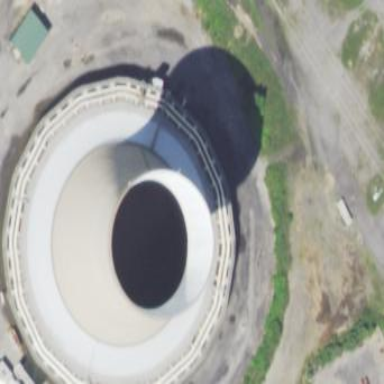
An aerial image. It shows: Building with cooling tower that serves as man-made structure.